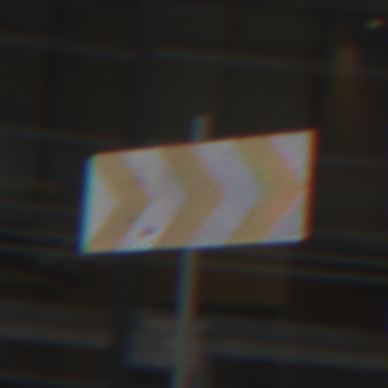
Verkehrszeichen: RichtungstafelnInKurvenGrossLinks
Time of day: Midday
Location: Outdoor (Urban)
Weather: Overcast
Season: NotSpecified
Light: Natural